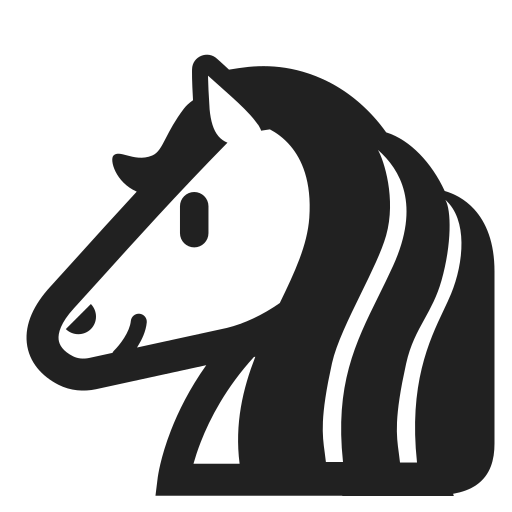
horse face high contrast